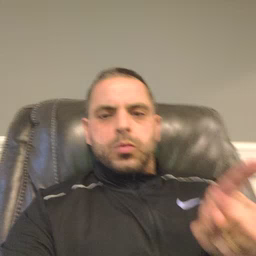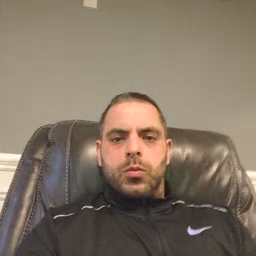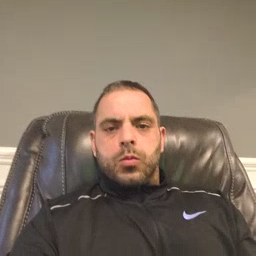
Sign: grandma